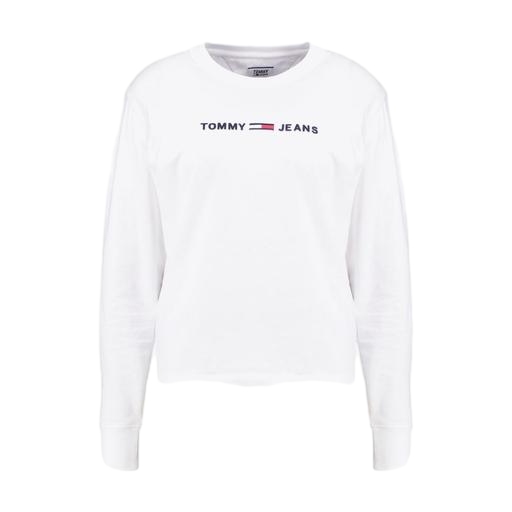
white long sleeve logo t-shirt, white graphic long-sleeve tee, white women's classic long-sleeve t-shirt, white background